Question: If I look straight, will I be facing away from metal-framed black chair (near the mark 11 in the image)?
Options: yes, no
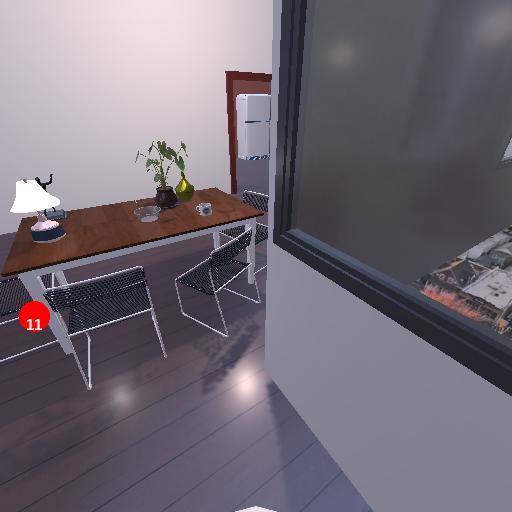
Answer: yes